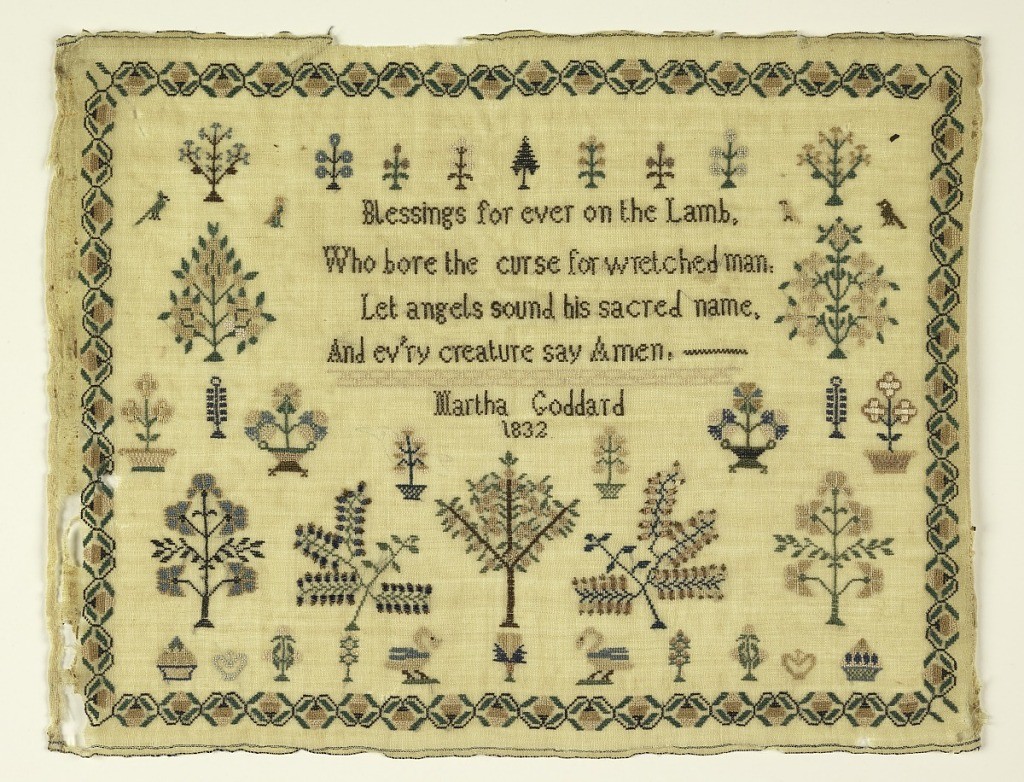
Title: Sampler
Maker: Martha Goddard, American
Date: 1832
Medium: silk embroidery on wool foundation Technique: embroidered in counted cross and satin stitches on plain weave foundation
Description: A verse and inscription at the center, surrounded by trees, flowering trees, birds and animals, with a strawberry vine border. The verse reads:
Blessing for ever on the Lamb
Who bore the curse for wretched man
Let angels sound his sacred name
and ev'ry creature say Amen